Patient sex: M
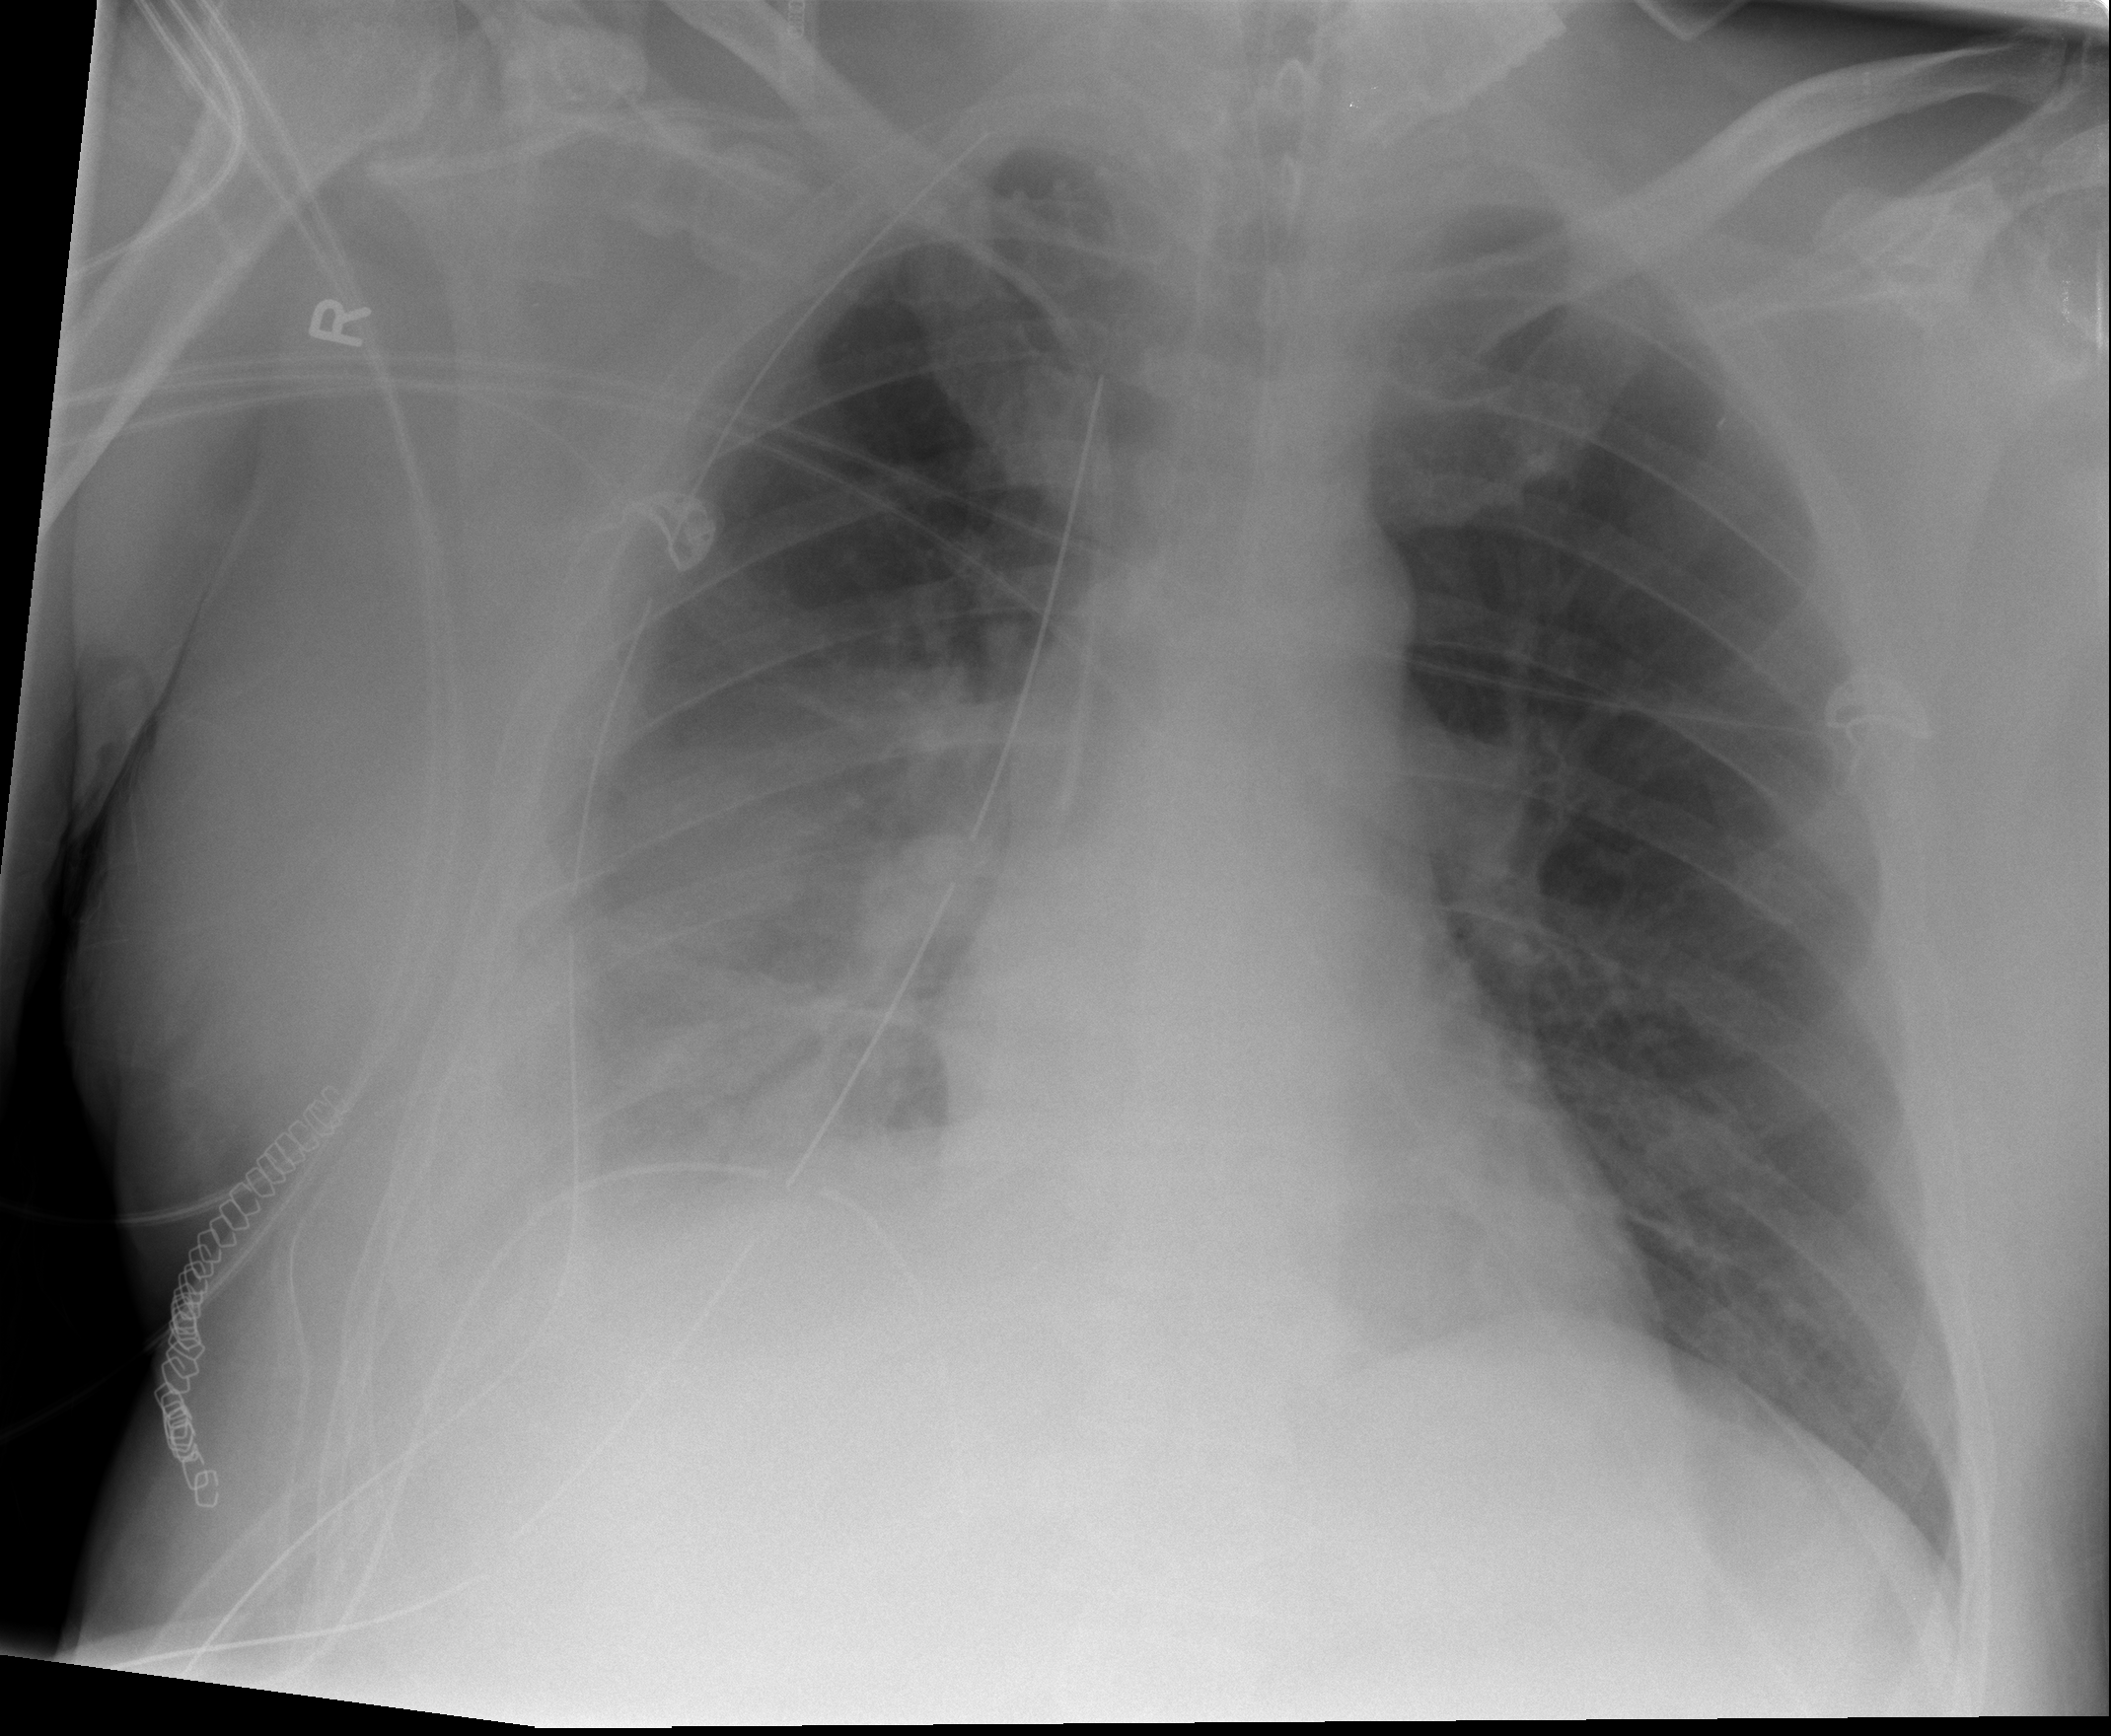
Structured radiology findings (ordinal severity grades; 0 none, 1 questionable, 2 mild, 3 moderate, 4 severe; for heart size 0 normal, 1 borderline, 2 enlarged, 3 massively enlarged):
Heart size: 0
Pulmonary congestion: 0
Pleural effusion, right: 3
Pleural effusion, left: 0
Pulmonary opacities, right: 0
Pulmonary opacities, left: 0
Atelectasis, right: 3
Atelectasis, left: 0